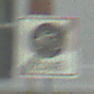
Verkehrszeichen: EndeFahrradzone
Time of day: Midday
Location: Outdoor (Suburban)
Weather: Clear
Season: NotSpecified
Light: Natural